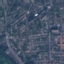
Land use / land cover class: Residential